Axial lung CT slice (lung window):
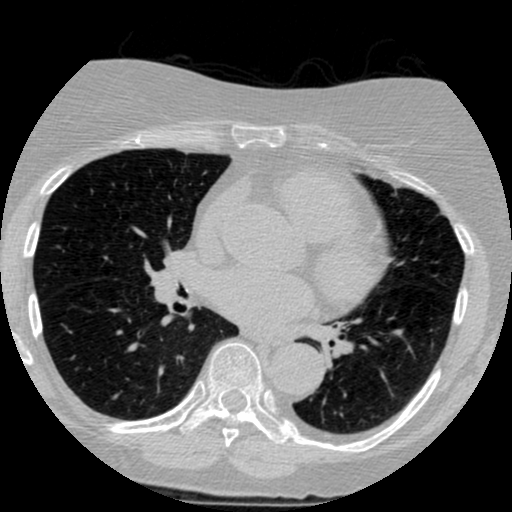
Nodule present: no